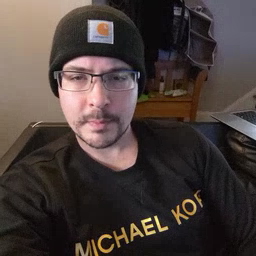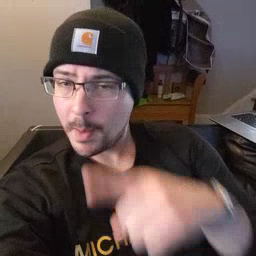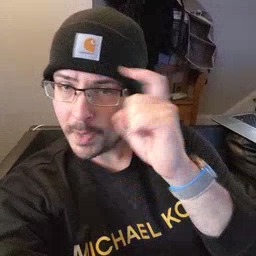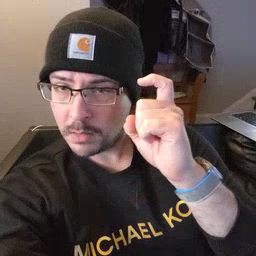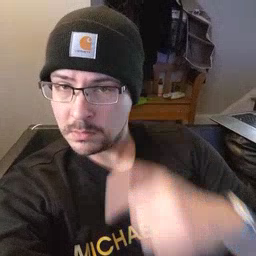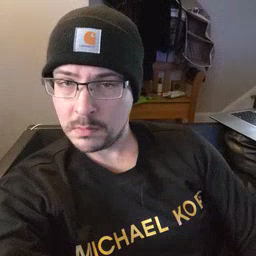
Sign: because